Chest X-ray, PA view. Patient: 76 years old, sex M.
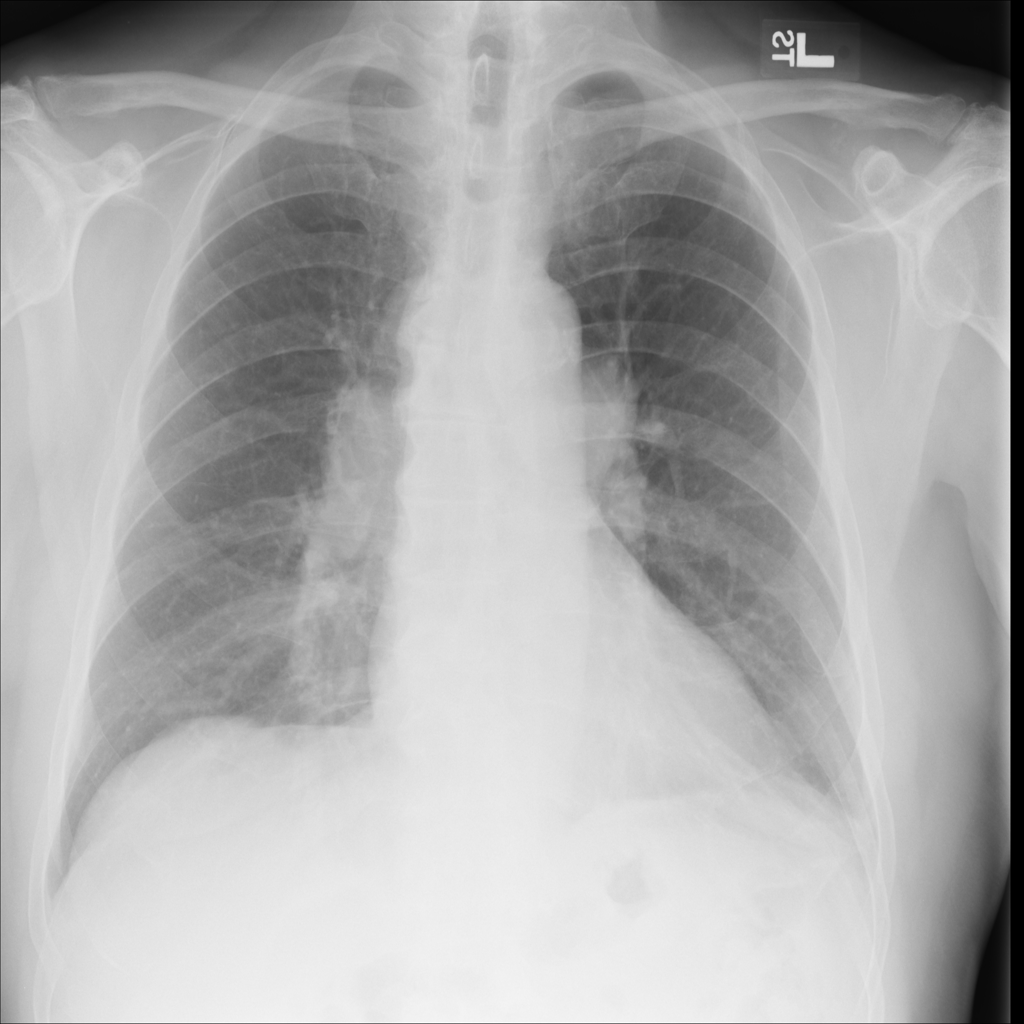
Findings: Atelectasis